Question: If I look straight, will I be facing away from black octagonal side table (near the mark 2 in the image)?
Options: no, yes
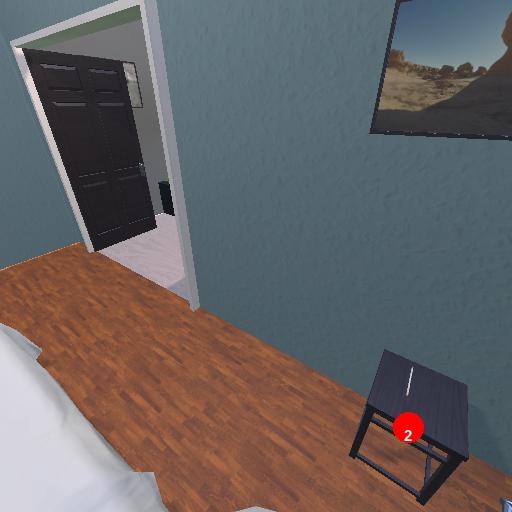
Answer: no